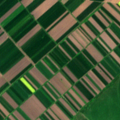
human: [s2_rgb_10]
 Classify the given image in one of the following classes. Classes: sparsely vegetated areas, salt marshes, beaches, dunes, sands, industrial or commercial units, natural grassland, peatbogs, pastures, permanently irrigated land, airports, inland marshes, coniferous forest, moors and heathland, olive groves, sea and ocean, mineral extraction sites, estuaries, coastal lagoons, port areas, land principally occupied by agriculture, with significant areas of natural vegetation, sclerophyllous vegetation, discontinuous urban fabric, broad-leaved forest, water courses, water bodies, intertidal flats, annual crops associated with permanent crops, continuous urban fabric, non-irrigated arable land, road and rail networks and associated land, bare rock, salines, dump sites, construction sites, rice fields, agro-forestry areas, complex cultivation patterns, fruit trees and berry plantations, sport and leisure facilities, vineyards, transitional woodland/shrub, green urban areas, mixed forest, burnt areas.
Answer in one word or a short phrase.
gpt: non-irrigated arable land, pastures